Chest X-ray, AP view. Patient: 39 years old, sex M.
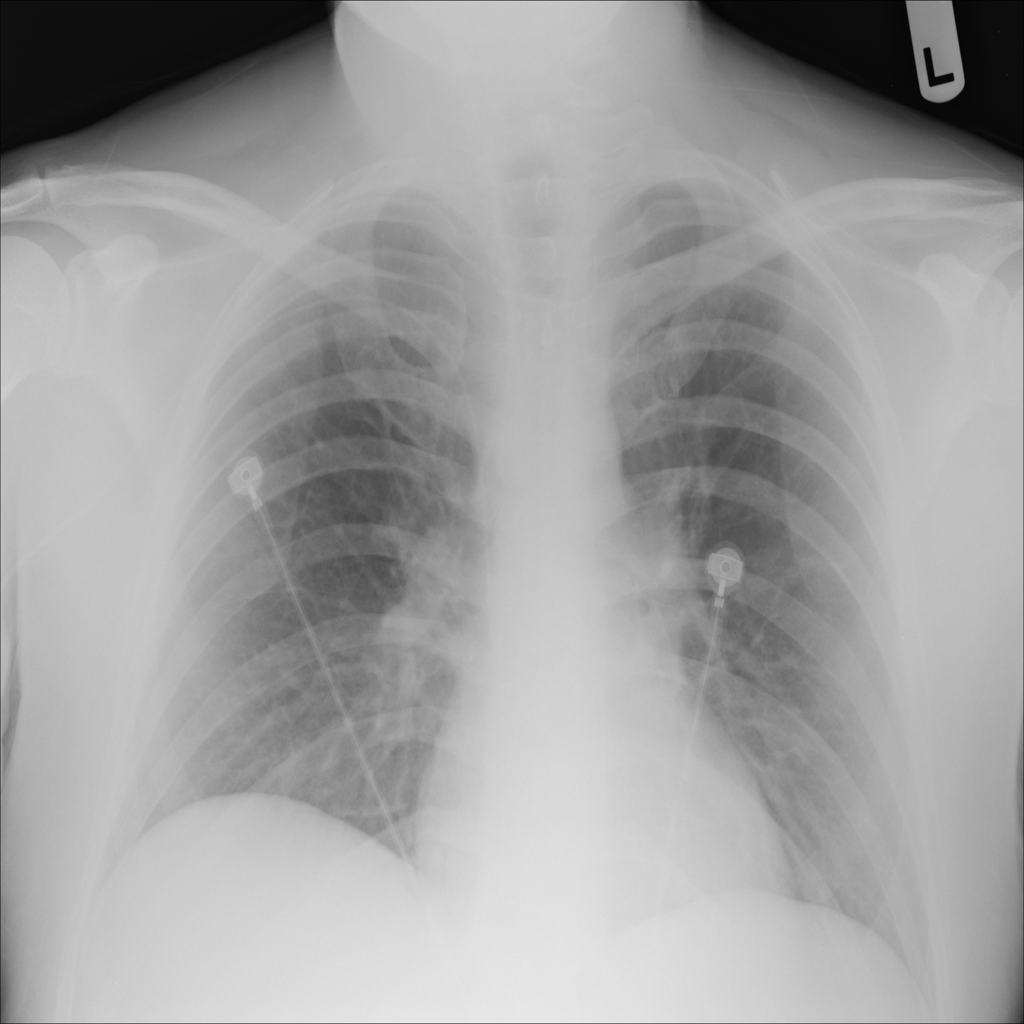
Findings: No Finding